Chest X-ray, PA view. Patient: 68 years old, sex F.
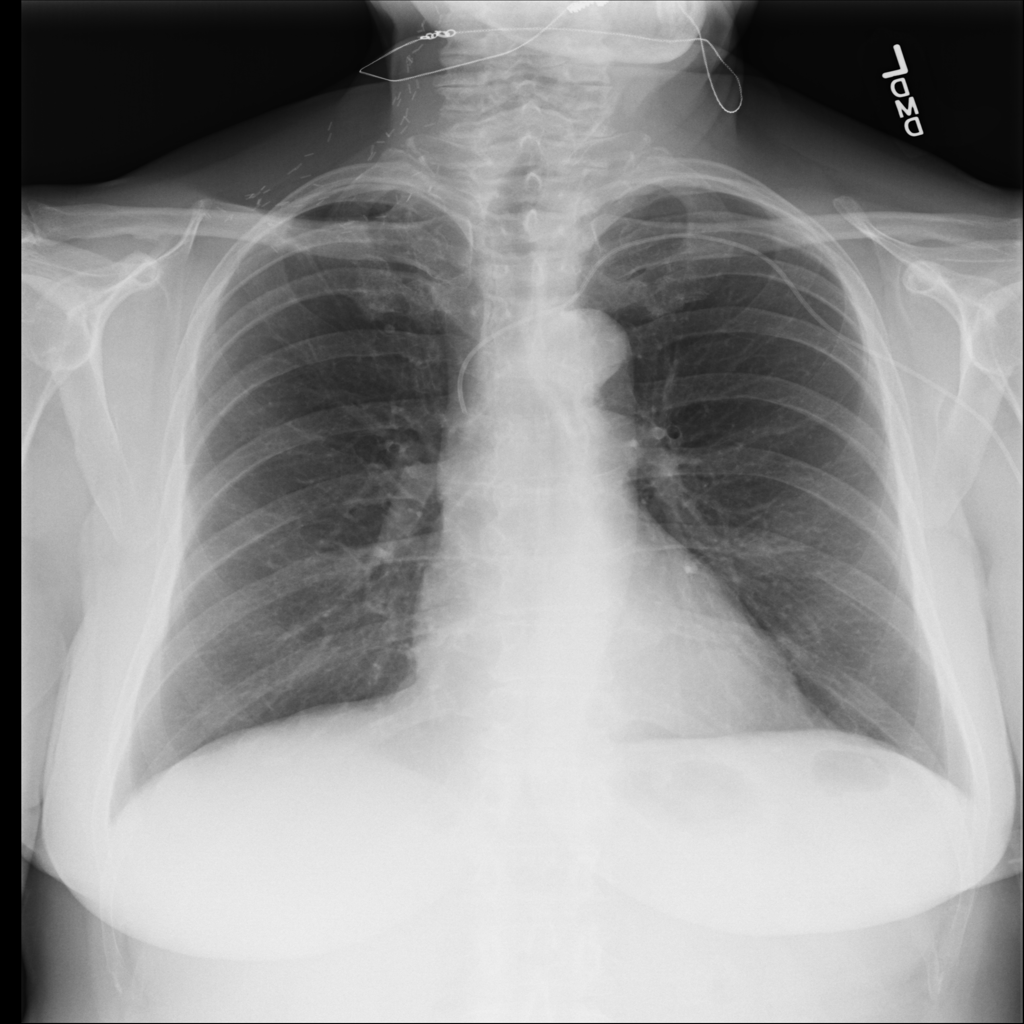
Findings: Fibrosis